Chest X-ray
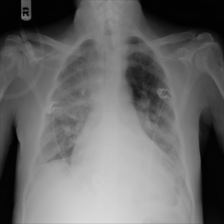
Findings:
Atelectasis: negative
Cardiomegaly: positive
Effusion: negative
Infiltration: positive
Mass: negative
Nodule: negative
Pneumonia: negative
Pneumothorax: negative
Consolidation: negative
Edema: negative
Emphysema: negative
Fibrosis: negative
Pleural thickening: negative
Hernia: negative